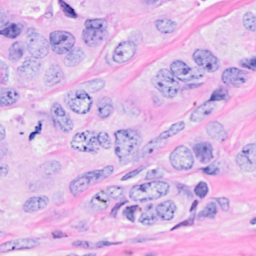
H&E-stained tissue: Breast